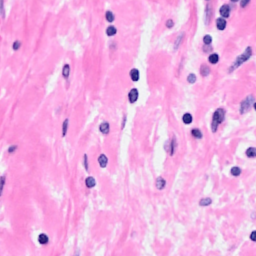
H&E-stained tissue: Breast